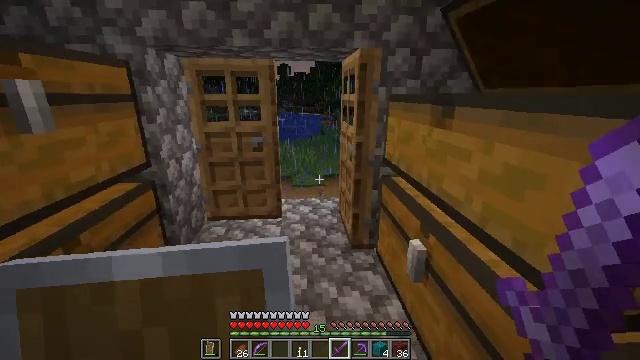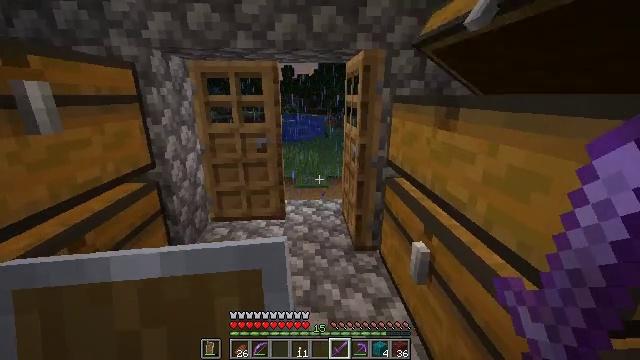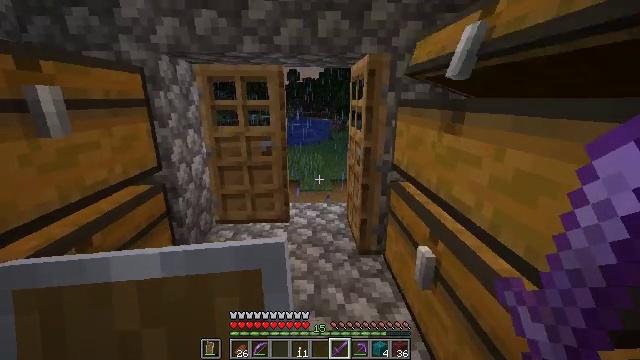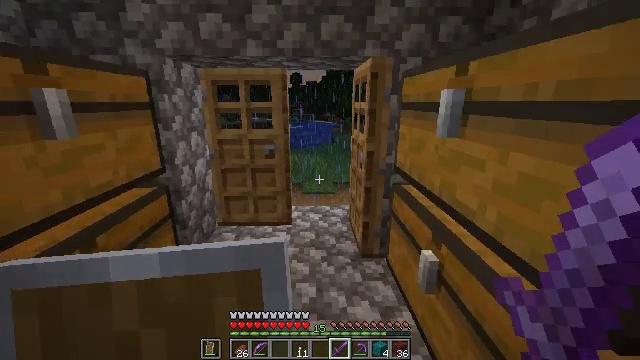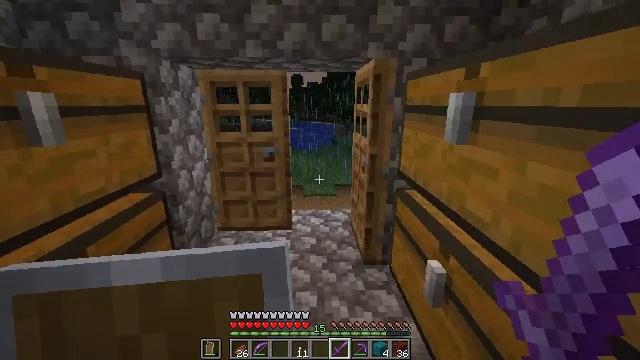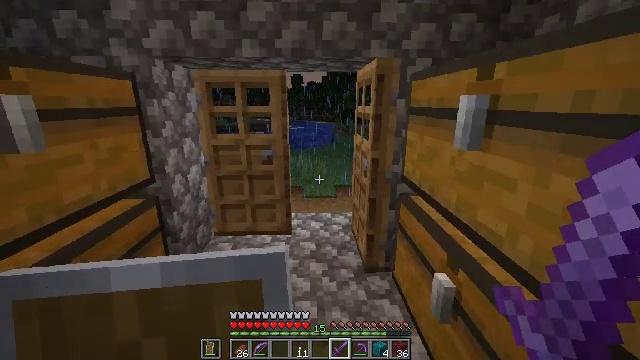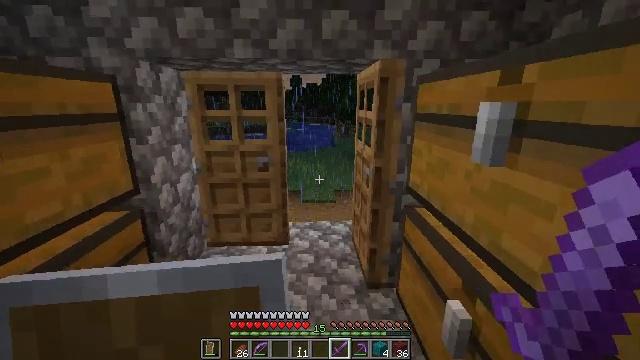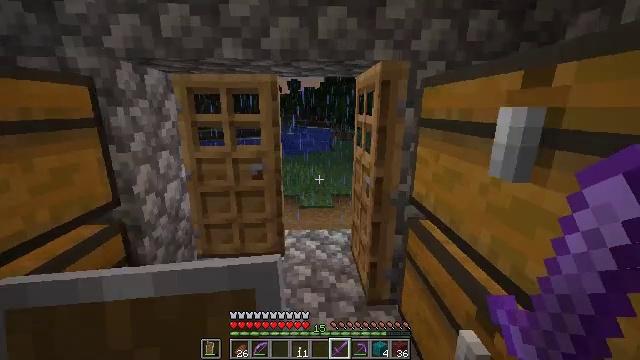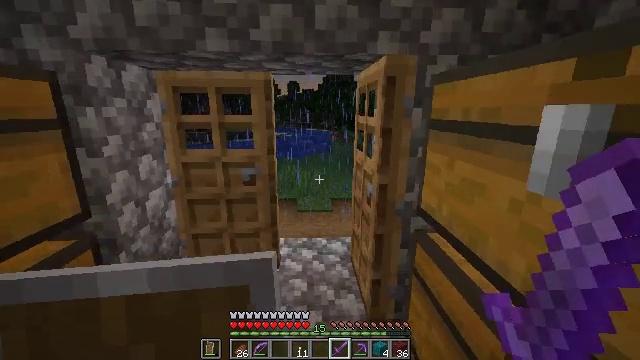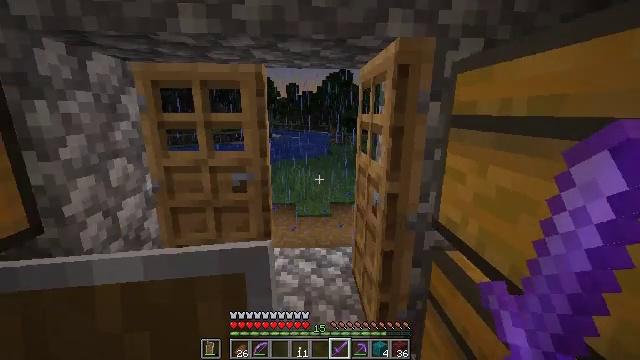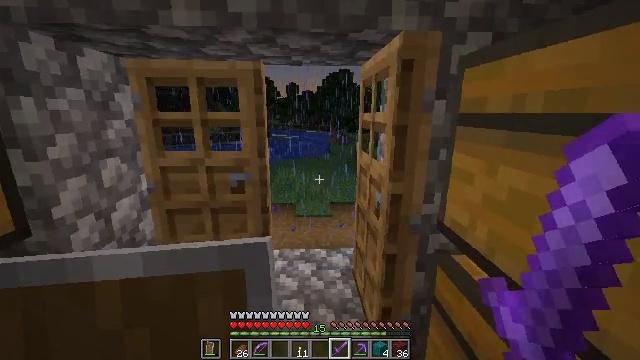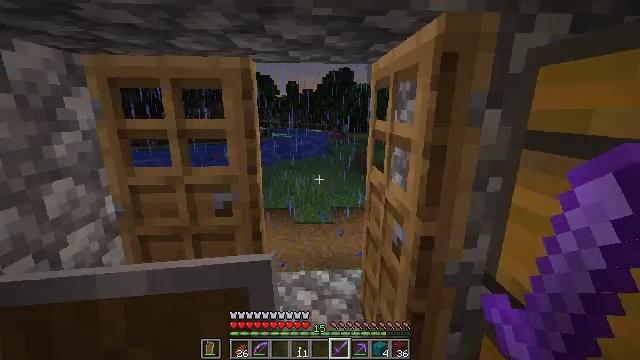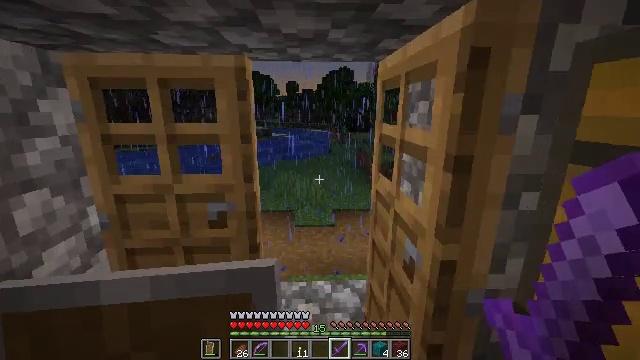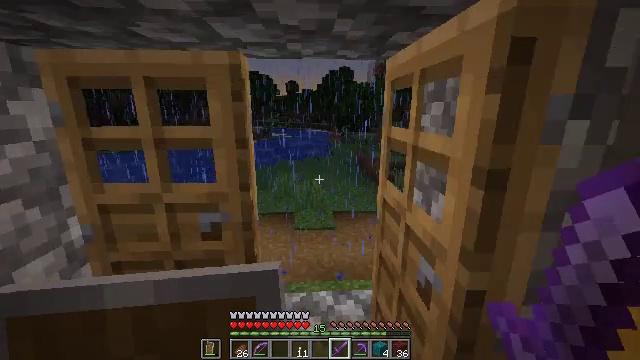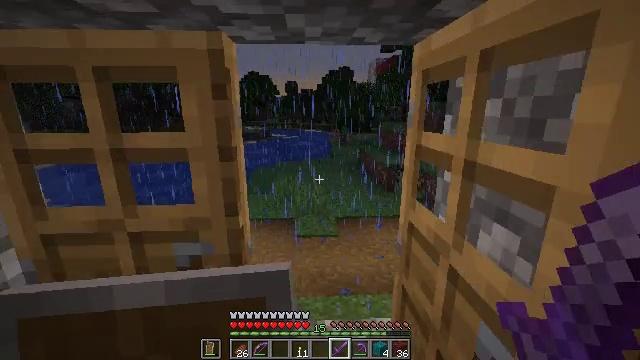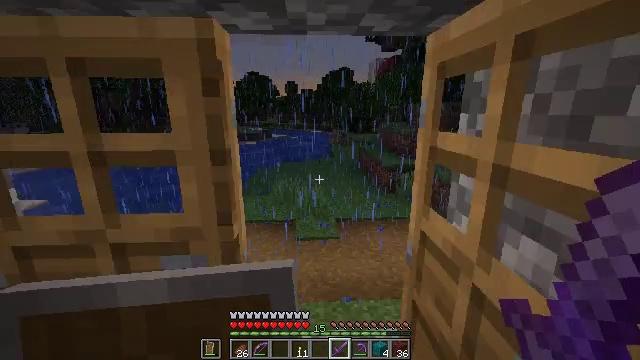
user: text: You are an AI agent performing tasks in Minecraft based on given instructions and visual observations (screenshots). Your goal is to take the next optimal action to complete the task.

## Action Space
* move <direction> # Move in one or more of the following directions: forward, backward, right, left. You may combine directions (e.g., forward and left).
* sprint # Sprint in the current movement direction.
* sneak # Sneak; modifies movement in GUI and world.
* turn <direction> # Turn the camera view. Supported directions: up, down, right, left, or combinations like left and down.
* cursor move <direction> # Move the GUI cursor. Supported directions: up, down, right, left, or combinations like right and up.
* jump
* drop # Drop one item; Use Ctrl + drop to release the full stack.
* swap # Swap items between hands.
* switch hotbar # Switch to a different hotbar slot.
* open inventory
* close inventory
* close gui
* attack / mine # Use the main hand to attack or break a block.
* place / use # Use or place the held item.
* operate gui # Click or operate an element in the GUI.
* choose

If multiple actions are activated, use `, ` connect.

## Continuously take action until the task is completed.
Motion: motion action
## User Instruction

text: Create an ender eye with blaze powder and ender pearl.
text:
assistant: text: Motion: no_op
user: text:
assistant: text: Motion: turn left
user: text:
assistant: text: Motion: no_op
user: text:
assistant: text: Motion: move forward
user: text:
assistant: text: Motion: move forward
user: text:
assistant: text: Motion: move forward
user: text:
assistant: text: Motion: move forward
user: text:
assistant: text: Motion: move forward
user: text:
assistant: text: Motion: move forward
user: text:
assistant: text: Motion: move forward
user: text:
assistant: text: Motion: move forward
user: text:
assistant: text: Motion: move forward
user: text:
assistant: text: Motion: move forward
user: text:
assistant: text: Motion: move forward
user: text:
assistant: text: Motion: move forward
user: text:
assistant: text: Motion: move forward and move right
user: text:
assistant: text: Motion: move forward and move right
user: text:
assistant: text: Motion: move forward, turn left
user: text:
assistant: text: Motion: move forward, turn left
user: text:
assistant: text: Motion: move forward, turn left
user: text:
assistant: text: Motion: move forward and move right, turn left
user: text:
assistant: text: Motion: move forward and move right, turn left
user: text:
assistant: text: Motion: move forward and move right, turn left
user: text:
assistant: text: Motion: move forward and move right, turn left
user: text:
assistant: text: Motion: move forward and move right, turn left
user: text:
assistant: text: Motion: move forward and move right, turn left
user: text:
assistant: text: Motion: move forward and move right, turn left
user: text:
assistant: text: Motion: move forward and move right, turn left
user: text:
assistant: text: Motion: move forward and move right, turn left
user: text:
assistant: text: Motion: move forward and move right, turn left and down